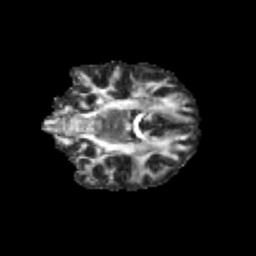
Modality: FA
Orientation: coronal
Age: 12
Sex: female
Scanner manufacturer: siemens
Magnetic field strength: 3 T
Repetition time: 3.8 s
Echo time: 0.07 s